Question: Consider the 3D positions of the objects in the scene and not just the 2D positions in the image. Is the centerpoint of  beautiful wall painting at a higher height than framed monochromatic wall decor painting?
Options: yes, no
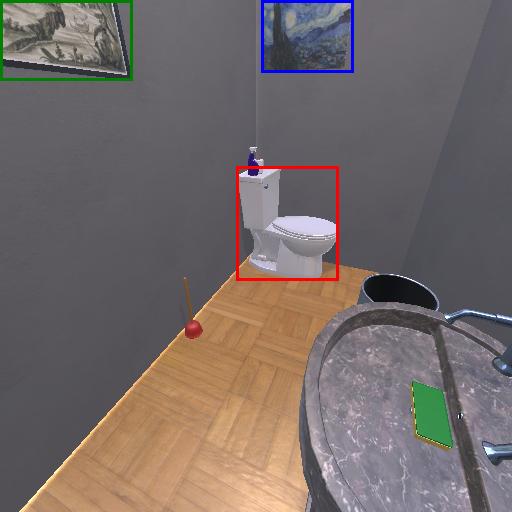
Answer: yes